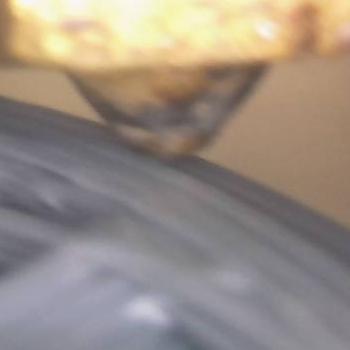
Flow rate: 62%